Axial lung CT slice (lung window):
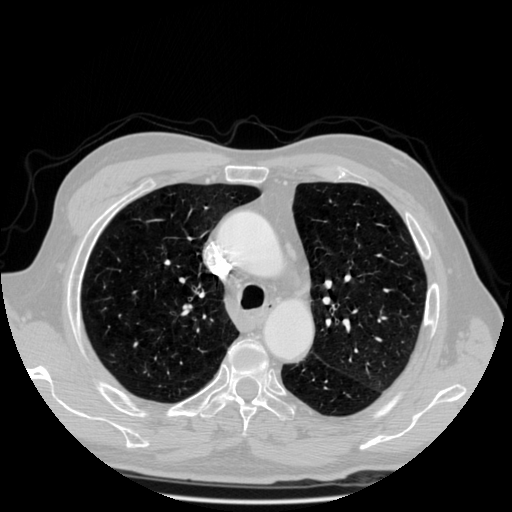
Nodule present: no